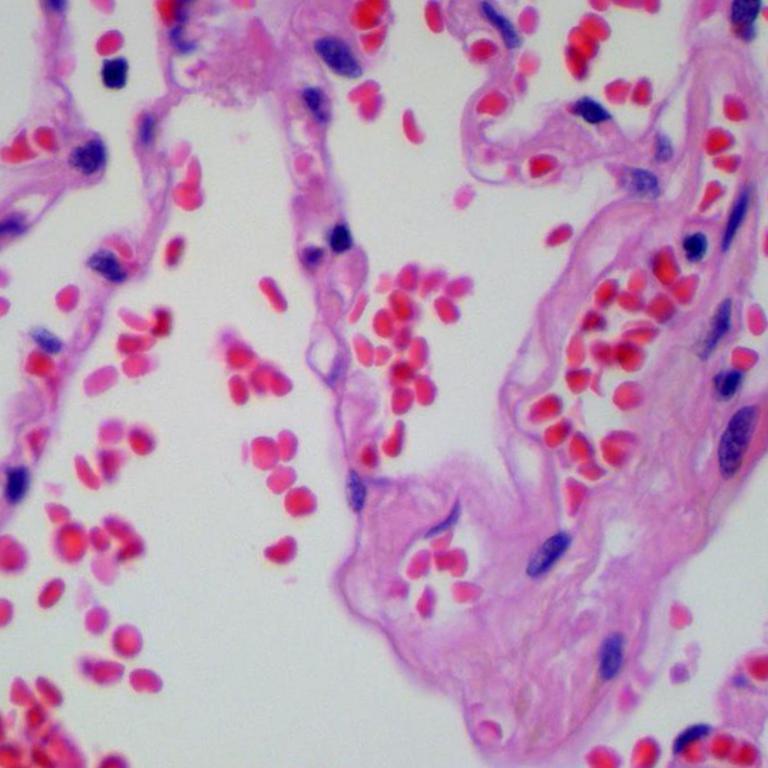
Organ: lung
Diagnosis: benign